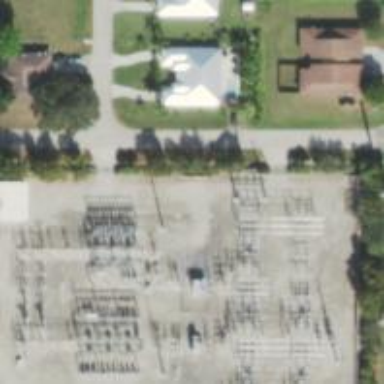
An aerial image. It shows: Switch for power supply.